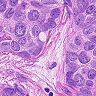
Metastatic tissue present: yes